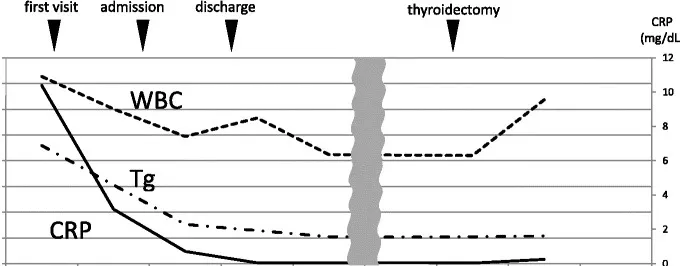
Summary of the clinical course.
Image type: pathology (immunostaining)